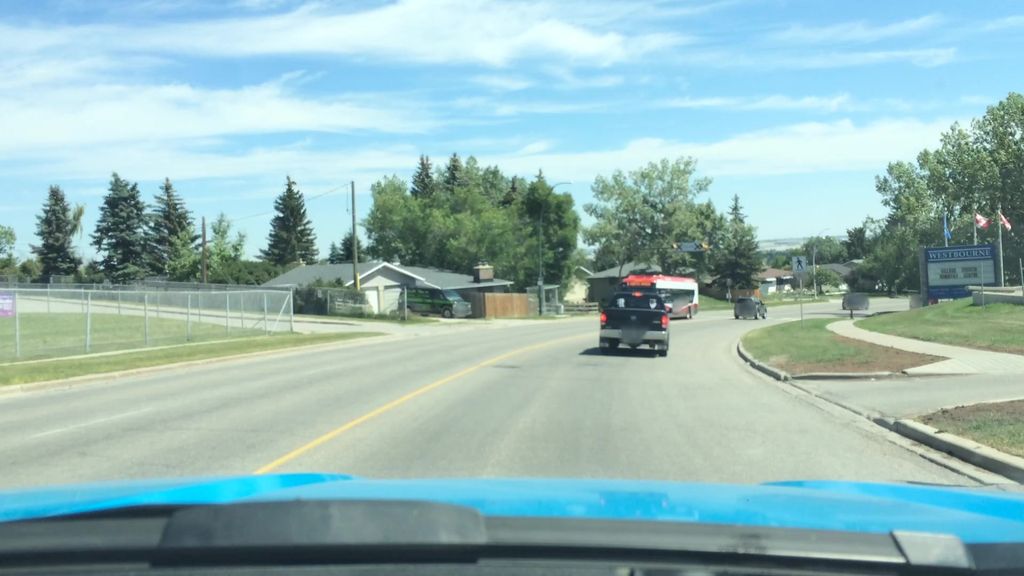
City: calgary